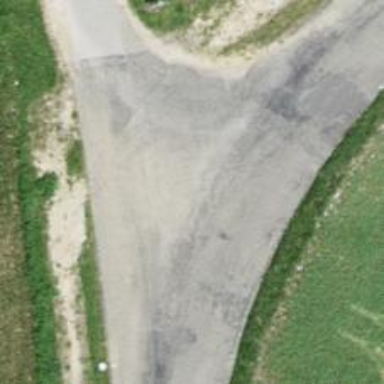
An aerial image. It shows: Unclassified road with pebblestone surface.